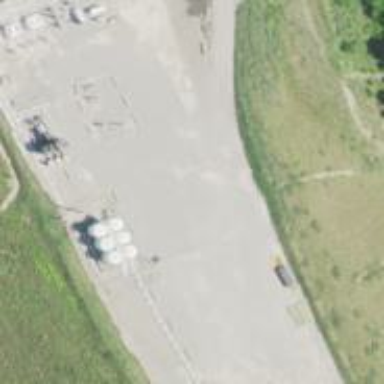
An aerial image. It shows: Storage tank with man-made structure.